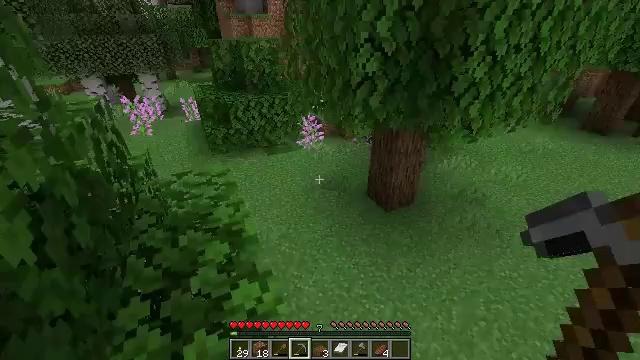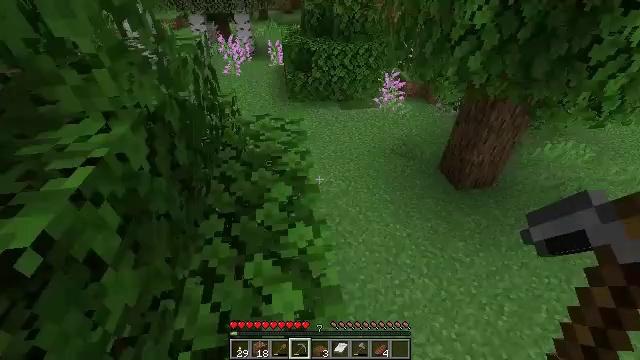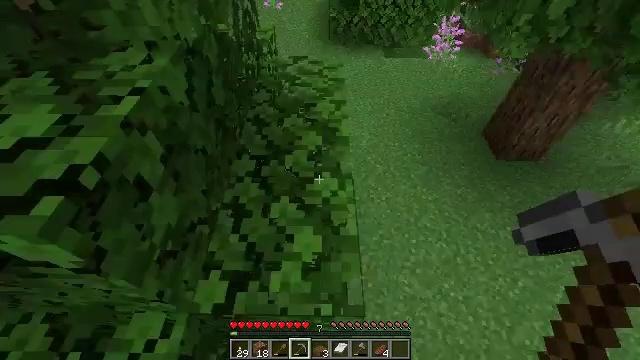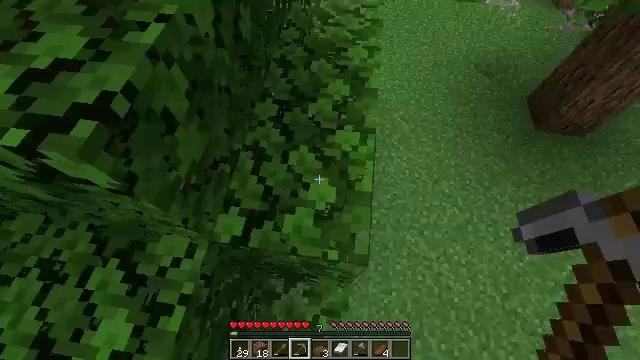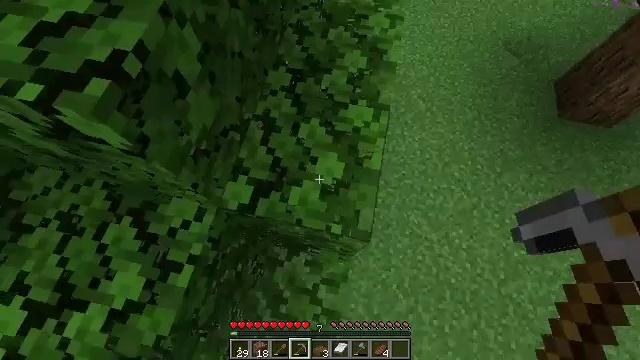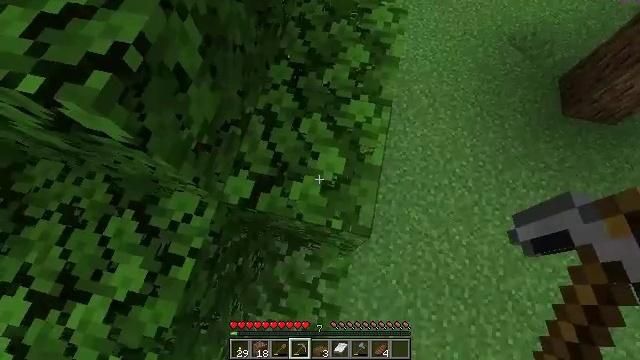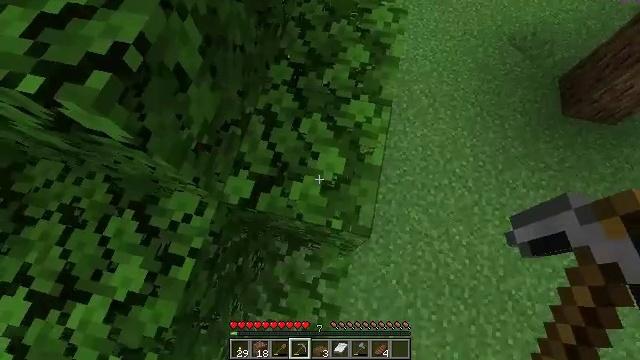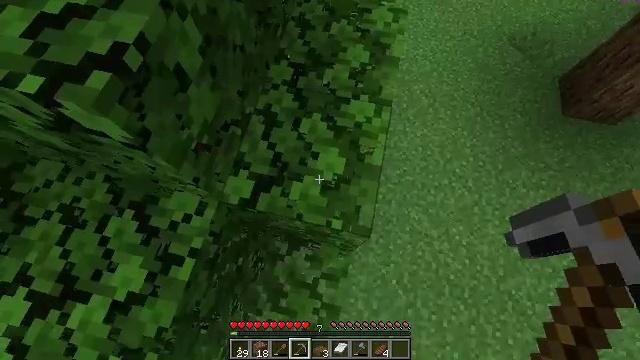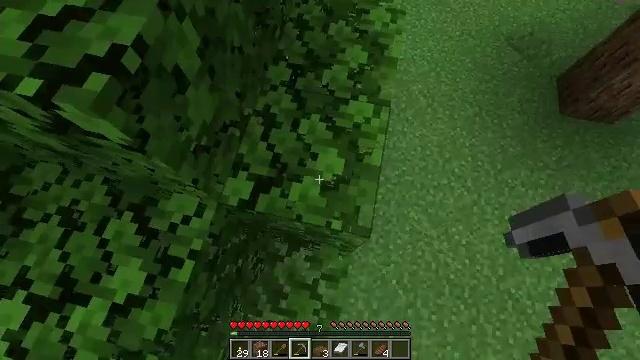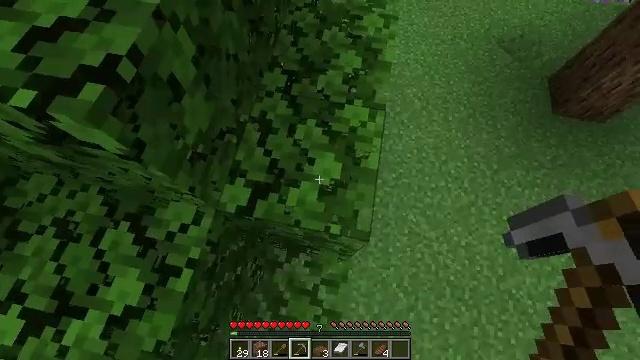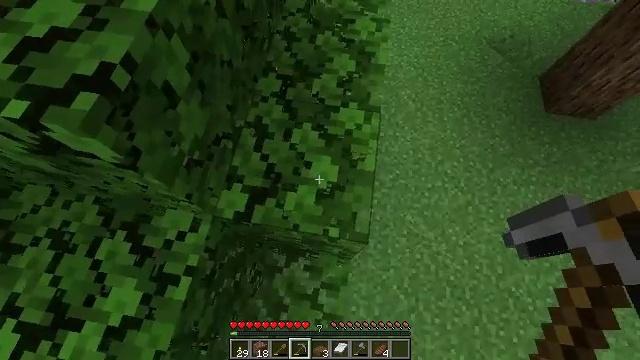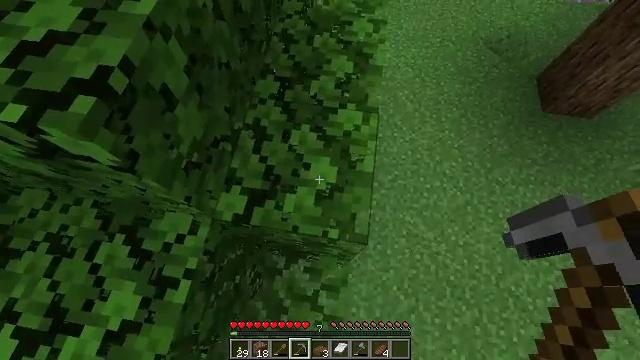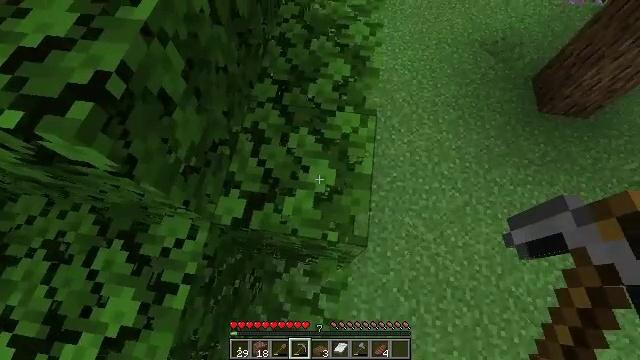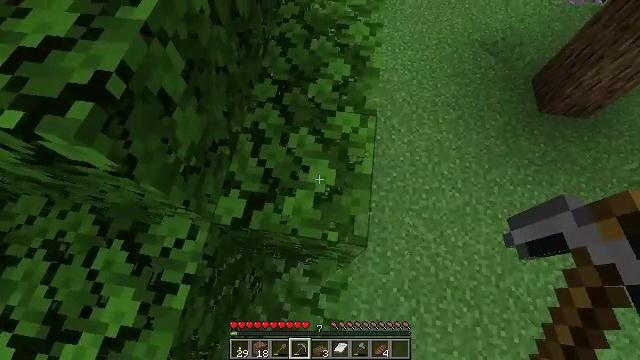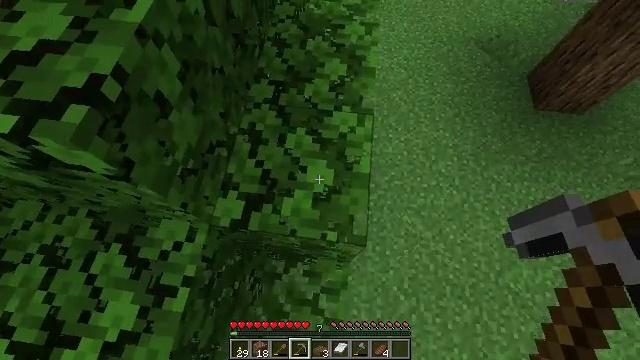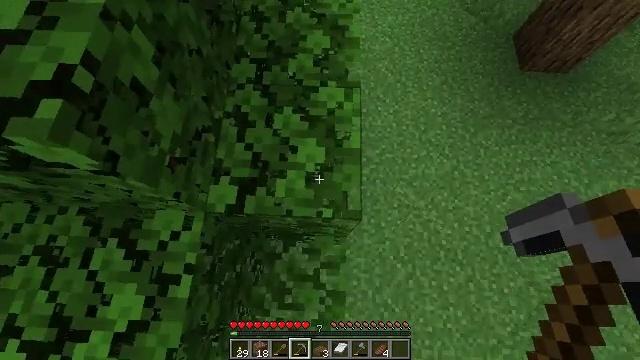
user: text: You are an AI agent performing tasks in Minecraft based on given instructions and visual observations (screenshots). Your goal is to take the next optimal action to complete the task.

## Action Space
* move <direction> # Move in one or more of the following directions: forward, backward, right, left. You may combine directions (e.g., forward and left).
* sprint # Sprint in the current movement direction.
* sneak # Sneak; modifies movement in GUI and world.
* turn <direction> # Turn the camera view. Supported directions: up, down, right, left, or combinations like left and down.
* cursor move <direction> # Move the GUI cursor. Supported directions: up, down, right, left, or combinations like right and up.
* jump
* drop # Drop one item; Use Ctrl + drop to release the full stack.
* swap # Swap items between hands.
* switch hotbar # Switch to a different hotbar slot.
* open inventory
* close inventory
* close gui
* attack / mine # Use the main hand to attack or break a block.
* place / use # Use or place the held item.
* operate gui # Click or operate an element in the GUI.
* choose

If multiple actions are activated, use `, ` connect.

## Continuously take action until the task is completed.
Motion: motion action
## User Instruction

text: Pick up the lilac.
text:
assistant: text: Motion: turn left and down
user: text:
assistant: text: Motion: turn left and down
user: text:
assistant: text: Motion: turn left and down
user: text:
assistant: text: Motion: turn left and down
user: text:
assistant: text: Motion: turn down
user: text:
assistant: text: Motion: no_op
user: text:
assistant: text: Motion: no_op
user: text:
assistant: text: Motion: no_op
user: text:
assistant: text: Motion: turn right and up
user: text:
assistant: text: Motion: turn right
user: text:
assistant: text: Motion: no_op
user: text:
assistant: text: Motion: no_op
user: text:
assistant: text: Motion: no_op
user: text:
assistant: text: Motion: turn right
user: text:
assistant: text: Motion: turn right and down
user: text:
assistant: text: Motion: turn right and down
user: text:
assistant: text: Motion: turn right and down
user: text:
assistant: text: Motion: turn right and down
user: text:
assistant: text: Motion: turn right
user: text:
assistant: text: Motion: turn right
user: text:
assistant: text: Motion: turn right and up
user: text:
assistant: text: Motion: turn right and up
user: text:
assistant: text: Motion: turn right and up
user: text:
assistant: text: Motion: turn right and up
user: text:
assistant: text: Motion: move forward, turn right and up
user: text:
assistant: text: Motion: move forward, turn right and up
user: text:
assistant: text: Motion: move forward, turn right and up
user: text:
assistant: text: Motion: move forward, turn right and up
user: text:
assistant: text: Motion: move forward, turn right and up
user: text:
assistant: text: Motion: turn right